Question: Does anyone know how to achieve skew like this:

Using CSS's new transform property?
As you can see I'm trying to skew both corners, anyone know if this is possible?
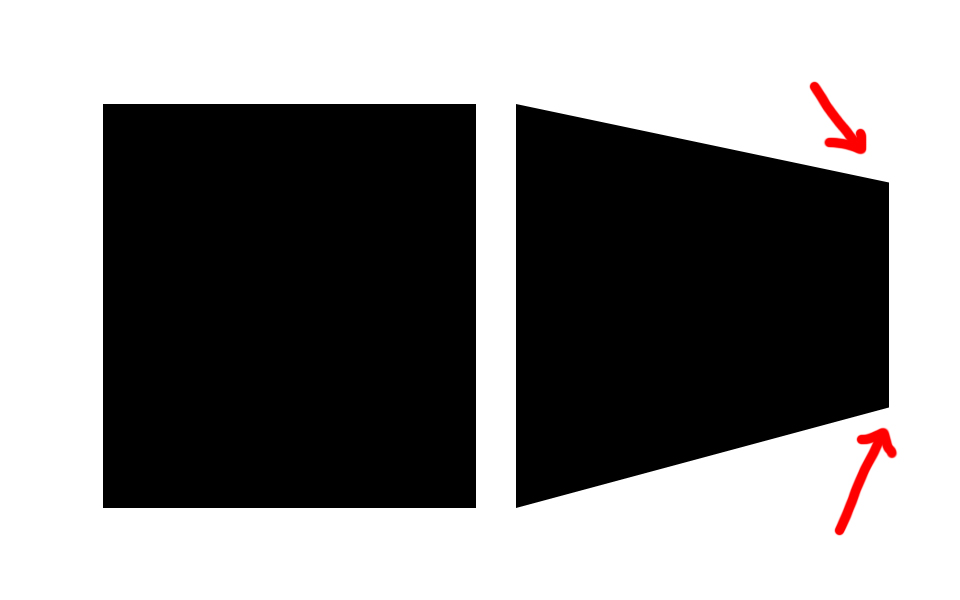
Answer: CSS:
'''
#box {
width: 200px;
height: 200px;
background: black;
position: relative;
-webkit-transition: all 300ms ease-in;
}
#box:hover {
-webkit-transform: rotate(-180deg) scale(0.8);
}
#box:after, #box:before {
display: block;
content: "0";
color: transparent;
width: 211px;
height: 45px;
background: white;
position: absolute;
left: 1px;
bottom: -20px;
-webkit-transform: rotate(-12deg);
-moz-transform: rotate(-12deg);
}
#box:before {
bottom: auto;
top: -20px;
-webkit-transform: rotate(12deg);
-moz-transform: rotate(12deg);
}
'''
HTML:
'''
<div id=box></div>
'''
Works in Chrome and FF 4: <URL>
This might help: <URL>
And this too (from Erwinus' comment): <URL>